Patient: sex F, age 48
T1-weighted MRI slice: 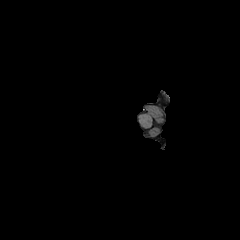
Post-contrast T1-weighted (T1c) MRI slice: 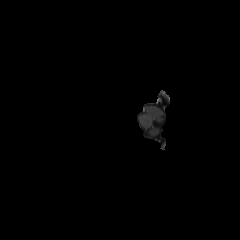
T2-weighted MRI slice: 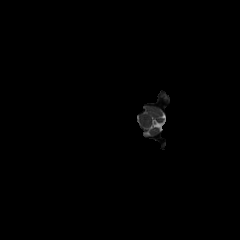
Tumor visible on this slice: no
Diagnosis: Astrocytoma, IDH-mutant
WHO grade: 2